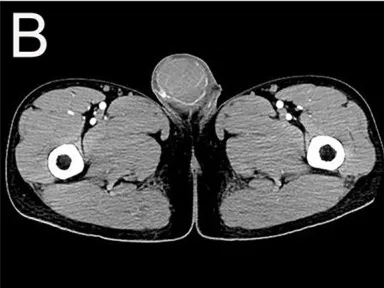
Computed tomography (CT) images of primary right testicular NK/T-cell lymphoma. (B) The arterial phase transverse image showed patchy increased enhancement (54 HU), and multiple trophoblastic vessels in the tumor.
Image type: radiology (ct)